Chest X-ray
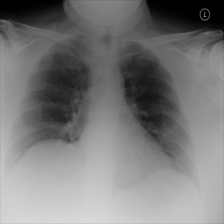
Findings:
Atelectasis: negative
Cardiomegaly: negative
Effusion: negative
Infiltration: negative
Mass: negative
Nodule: negative
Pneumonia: negative
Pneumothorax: negative
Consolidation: negative
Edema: negative
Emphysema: negative
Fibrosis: negative
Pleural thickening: negative
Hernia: negative